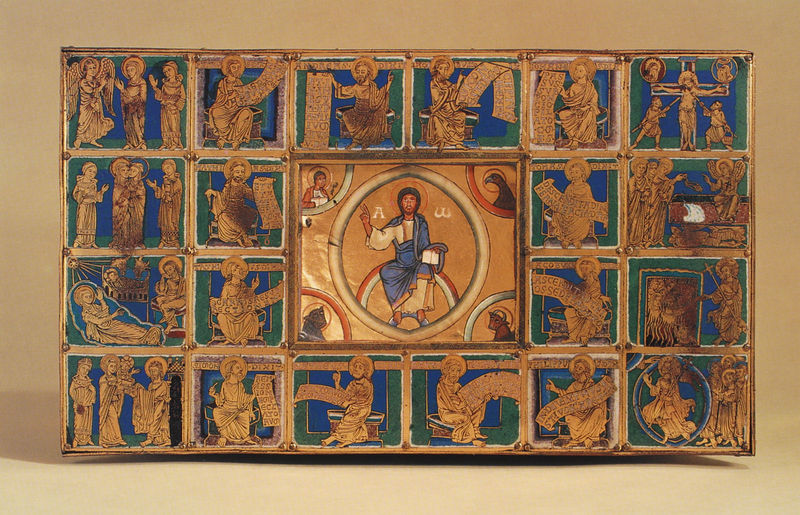
Titel: Eilbertus - Tragaltar aus dem Welfenschatz
Institution: Berlin, Staatliche Museen - Preußischer Kulturbesitz
Schlagwörter: adler, blau, grün, bunt, holz, malerei, gold, engel, thron, altar, heiligenschein, christus, jesus, mittelalter, schriftrolle, löwe, heilige, stier, email, ikone, auferstehung, symbole, retabel, geburt christi, mandorla, apostel, evangelisten, lukas, kruzifixus, limoges, jesus jünger, christologischer zyklus